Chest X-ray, AP view. Patient: 66 years old, sex M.
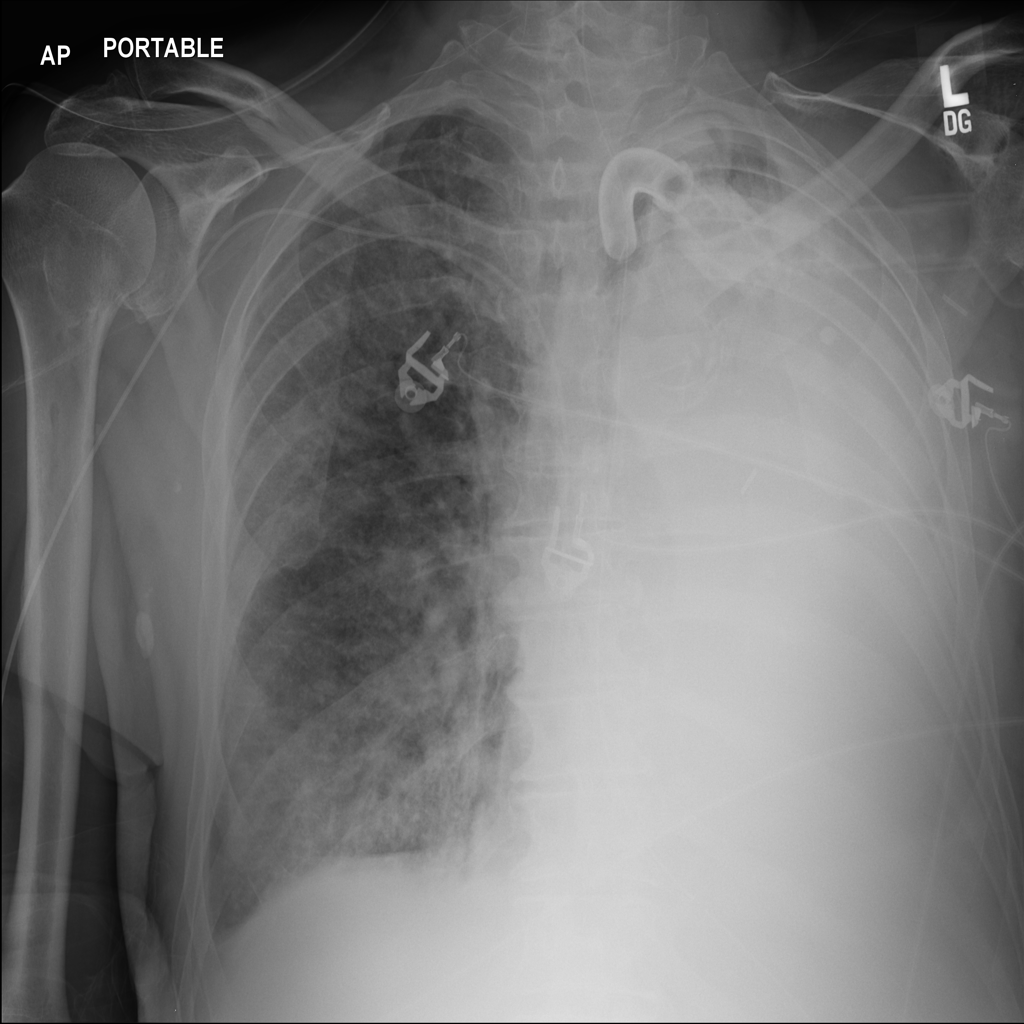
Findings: No Finding